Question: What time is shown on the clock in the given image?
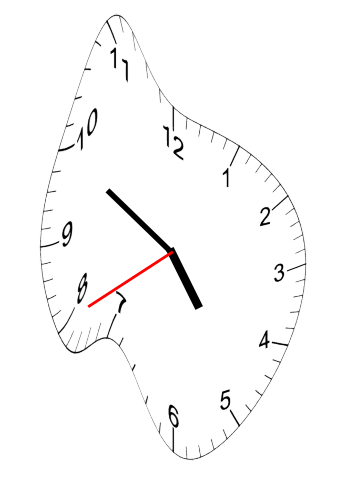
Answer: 04:49:40